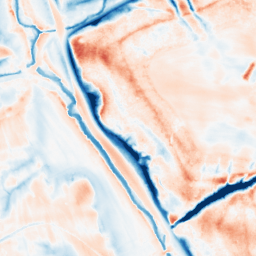
Category: multiscale
Decomposition family: dog_multiscale
Decomposition parameters: sigma_ratio: 2
n_scales: 4
base_sigma: 0.5
Upsampling method: regularized
Upsampling parameters: scale: 2
lambda_reg: 0.01
Upsampling scale: 2